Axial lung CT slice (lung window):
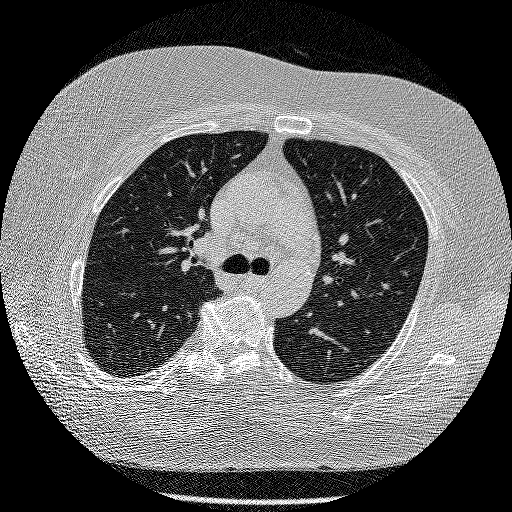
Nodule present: no